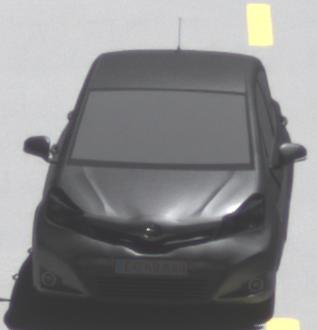
Make: Toyota
Model: Yaris 1.0
Detailed model: Yaris (XP9)
Model produced from: 2009/01
Model produced until: 2010/10
Doors: 3
Color: gray
Road condition: dry road
Daytime: midday
Contrast: high contrast